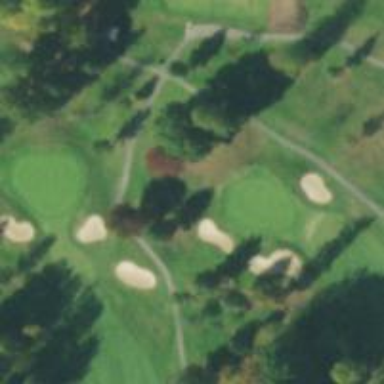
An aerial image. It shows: View of golf hole.